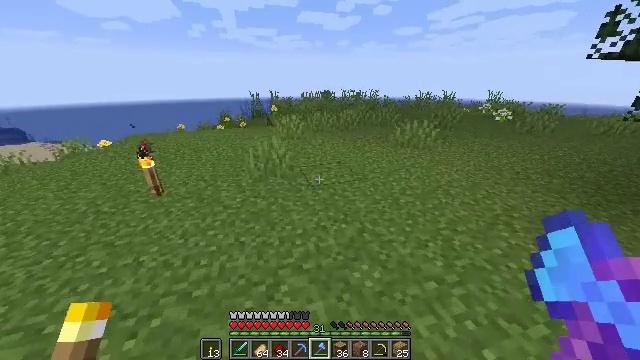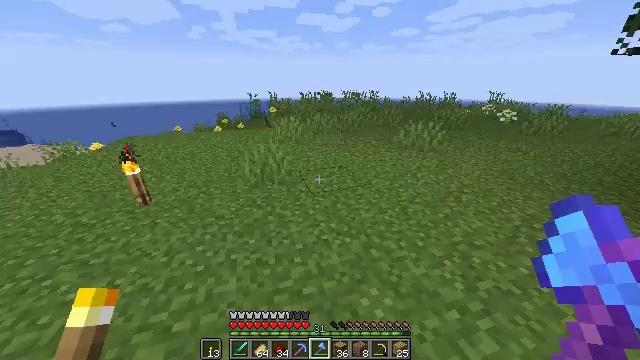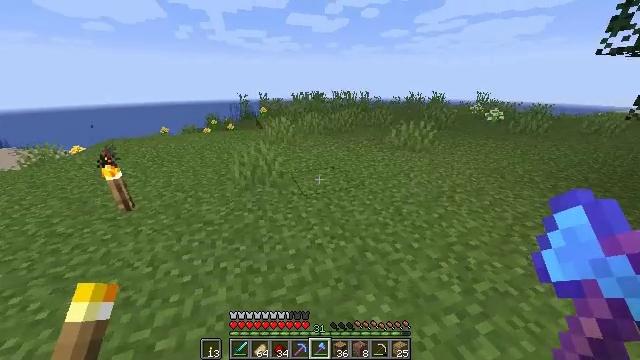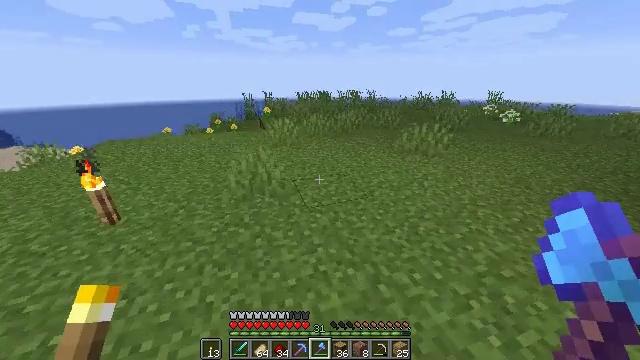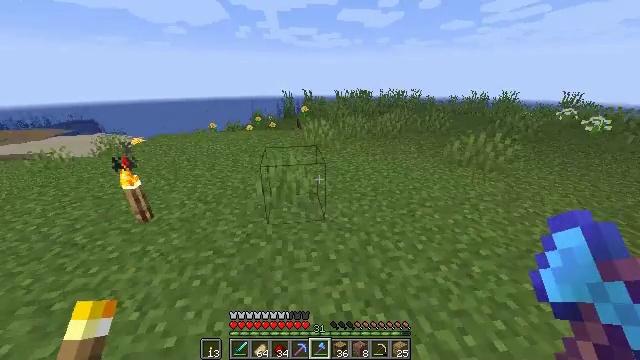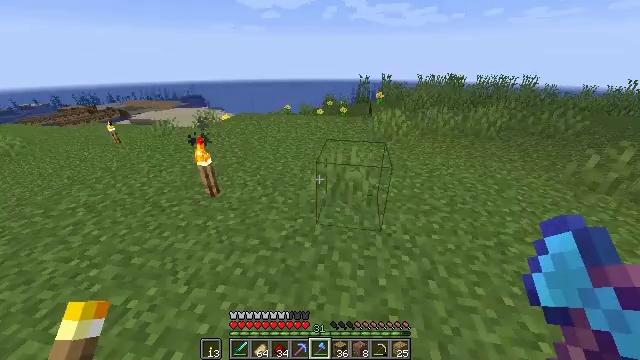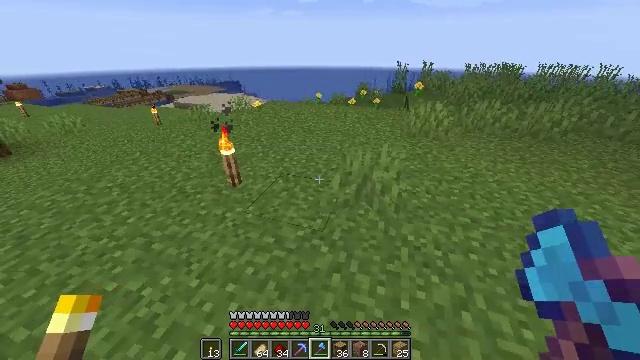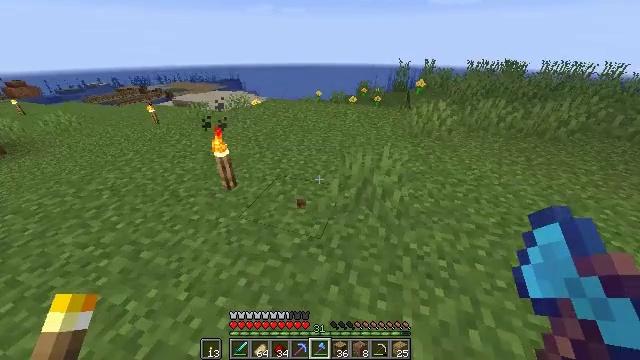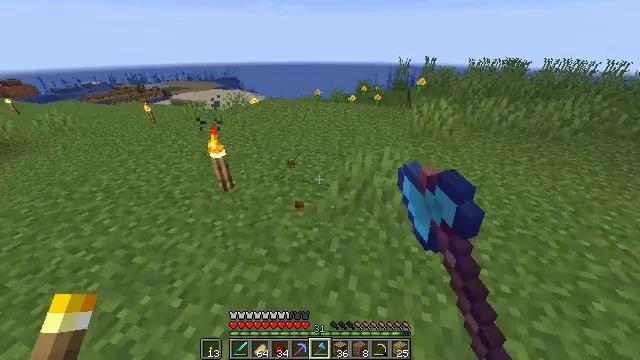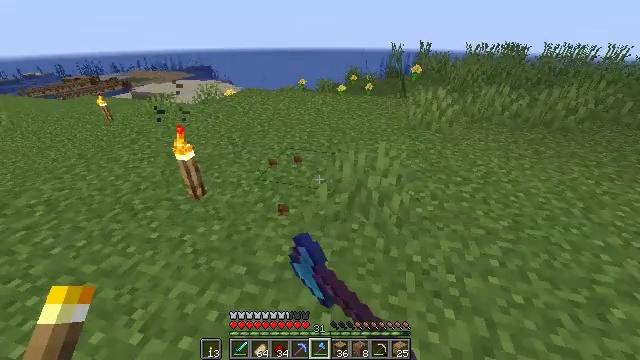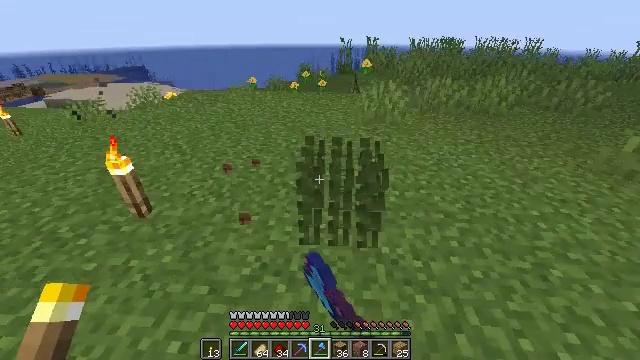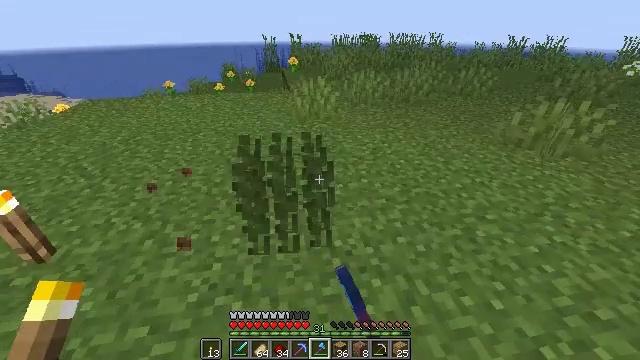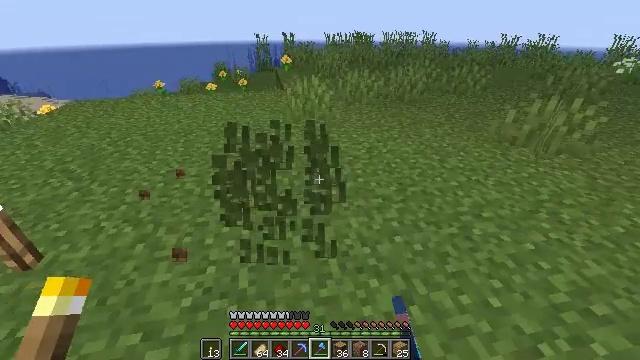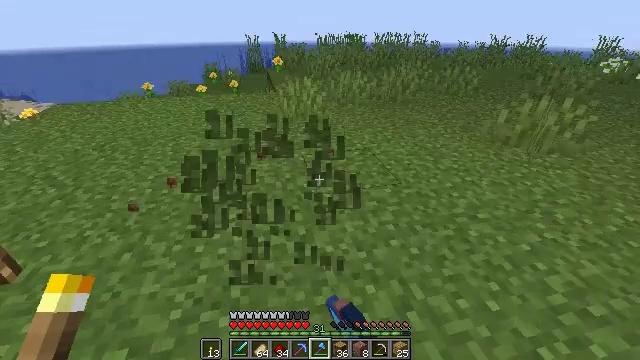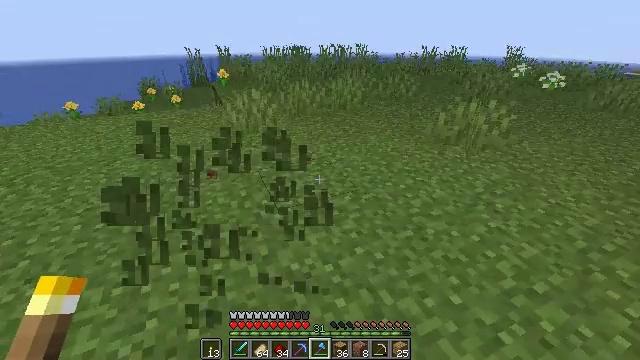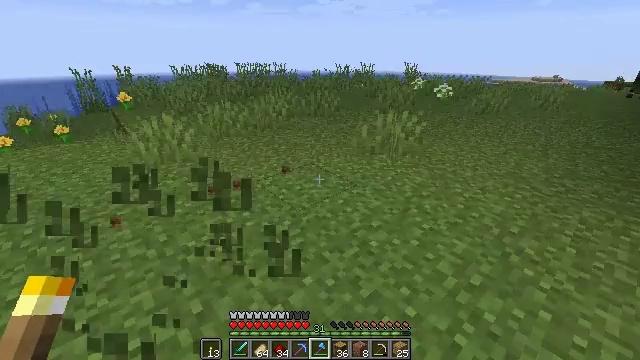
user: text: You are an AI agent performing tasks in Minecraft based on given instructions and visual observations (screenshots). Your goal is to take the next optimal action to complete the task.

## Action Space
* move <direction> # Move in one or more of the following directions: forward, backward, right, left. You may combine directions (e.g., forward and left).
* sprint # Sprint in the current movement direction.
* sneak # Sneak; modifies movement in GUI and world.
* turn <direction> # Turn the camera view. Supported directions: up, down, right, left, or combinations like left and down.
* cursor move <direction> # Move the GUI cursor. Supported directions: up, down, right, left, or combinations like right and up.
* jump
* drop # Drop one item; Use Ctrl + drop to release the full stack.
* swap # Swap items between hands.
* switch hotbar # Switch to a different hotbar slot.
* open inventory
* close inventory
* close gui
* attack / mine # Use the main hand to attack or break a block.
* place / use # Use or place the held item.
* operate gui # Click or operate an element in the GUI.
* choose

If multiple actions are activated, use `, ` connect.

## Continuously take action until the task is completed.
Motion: motion action
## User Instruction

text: Gather grass on the ground.
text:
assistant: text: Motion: move forward, sprint
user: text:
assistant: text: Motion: move forward, turn right
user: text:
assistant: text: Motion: move forward, turn left
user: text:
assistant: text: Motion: move forward, turn left
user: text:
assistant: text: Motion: move forward, turn left and down
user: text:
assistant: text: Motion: move forward, turn left and down
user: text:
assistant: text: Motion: attack / mine
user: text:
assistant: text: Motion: attack / mine
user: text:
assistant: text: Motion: turn right, attack / mine
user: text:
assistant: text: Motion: turn right, attack / mine
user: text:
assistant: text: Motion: turn right
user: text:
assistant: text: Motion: turn right, attack / mine
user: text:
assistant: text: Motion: move forward, turn right, attack / mine
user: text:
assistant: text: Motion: move forward, turn right and up, attack / mine
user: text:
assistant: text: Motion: move forward, turn right and up, attack / mine
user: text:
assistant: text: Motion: move forward, turn right and up
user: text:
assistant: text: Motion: move forward
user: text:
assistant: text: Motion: move forward, turn right, attack / mine
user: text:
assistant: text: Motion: move forward, turn right and up, attack / mine
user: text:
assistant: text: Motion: move forward, turn right
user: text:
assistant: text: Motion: move forward, attack / mine
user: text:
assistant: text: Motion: move forward, attack / mine
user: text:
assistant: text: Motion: move forward, attack / mine
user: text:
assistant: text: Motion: move forward, attack / mine
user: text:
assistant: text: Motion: move forward, turn left, attack / mine
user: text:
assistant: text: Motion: move forward, turn left and down, attack / mine
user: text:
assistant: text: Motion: turn left, attack / mine
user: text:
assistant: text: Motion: turn left and up
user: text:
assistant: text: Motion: attack / mine
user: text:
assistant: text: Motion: move forward, attack / mine